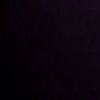
Label: space